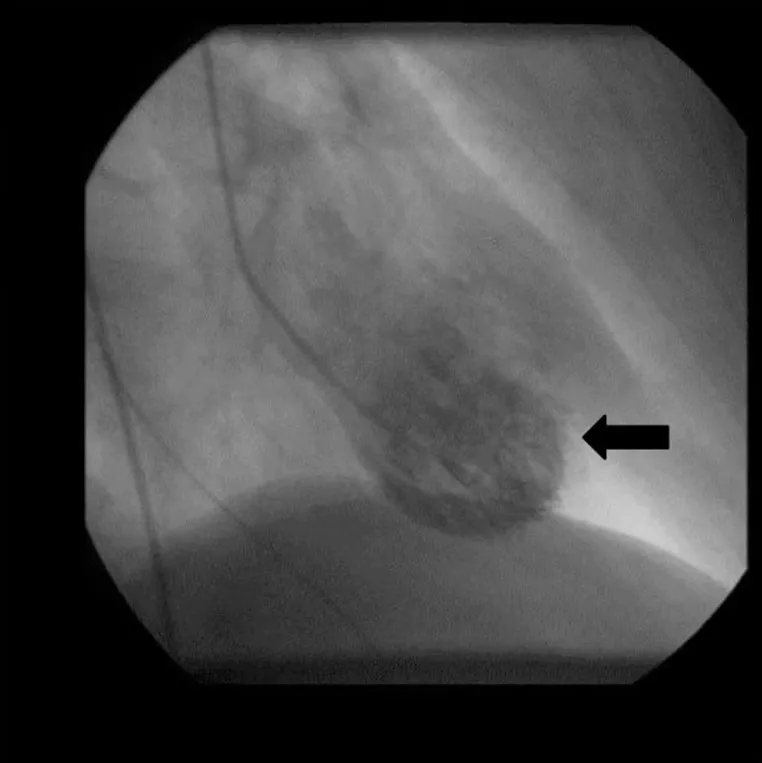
Cardiac catheterization showing apical ballooning in the left ventricle.
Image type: radiology (x_ray)